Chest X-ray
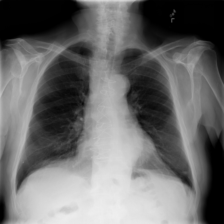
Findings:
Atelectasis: negative
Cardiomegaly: negative
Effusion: negative
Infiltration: negative
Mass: negative
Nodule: negative
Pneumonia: negative
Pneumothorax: negative
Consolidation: negative
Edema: negative
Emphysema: negative
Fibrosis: negative
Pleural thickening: negative
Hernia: negative